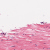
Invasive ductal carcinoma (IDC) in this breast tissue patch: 0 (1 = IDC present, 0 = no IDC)